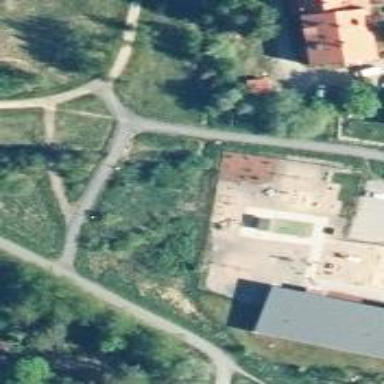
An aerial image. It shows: Kindergarten.